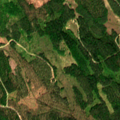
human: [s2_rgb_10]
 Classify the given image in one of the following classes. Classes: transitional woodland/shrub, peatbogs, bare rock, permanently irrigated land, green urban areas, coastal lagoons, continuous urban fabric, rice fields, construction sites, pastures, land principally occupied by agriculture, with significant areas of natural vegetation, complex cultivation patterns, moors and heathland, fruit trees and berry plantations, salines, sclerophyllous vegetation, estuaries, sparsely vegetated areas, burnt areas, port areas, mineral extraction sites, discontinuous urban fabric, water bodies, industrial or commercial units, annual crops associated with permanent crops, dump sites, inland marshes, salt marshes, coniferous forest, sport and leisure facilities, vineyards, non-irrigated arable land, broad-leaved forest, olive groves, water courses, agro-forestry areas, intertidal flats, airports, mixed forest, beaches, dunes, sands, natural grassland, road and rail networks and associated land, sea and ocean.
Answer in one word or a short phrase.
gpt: coniferous forest, mixed forest